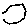
Label: hexagon